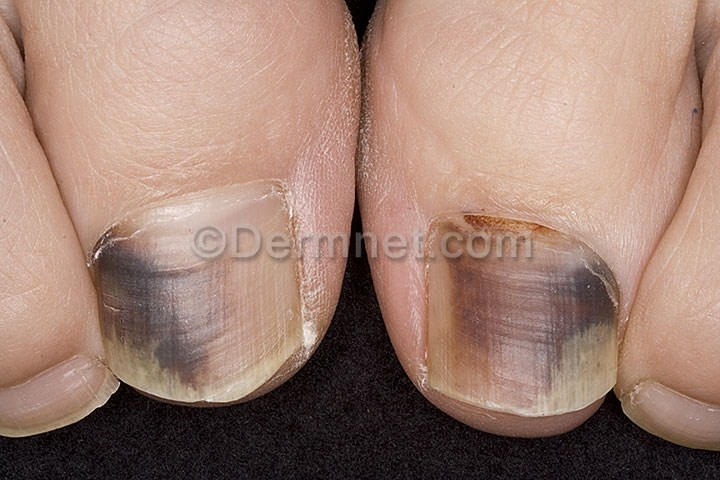
Disease: Nail Fungus and other Nail Disease